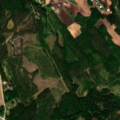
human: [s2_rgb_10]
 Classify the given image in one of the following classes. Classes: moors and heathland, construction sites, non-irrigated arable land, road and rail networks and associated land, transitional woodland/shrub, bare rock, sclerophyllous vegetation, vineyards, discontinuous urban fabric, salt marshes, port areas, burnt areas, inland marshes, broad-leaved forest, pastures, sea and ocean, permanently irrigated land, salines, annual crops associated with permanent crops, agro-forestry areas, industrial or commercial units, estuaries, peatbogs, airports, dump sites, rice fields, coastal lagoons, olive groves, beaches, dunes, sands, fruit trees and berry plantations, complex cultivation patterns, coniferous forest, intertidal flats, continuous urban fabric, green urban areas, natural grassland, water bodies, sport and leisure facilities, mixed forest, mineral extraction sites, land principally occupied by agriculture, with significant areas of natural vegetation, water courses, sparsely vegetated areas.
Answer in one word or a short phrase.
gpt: non-irrigated arable land, land principally occupied by agriculture, with significant areas of natural vegetation, coniferous forest, mixed forest, transitional woodland/shrub